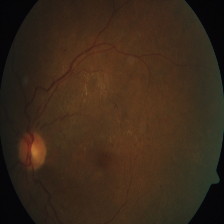
Diabetic retinopathy grade: Severe